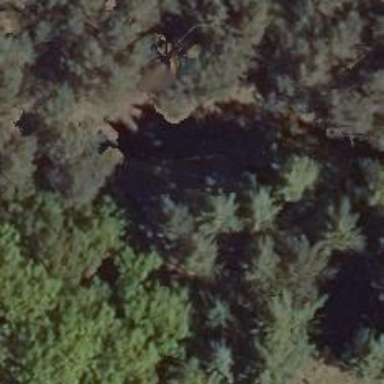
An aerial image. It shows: Hunting stand.